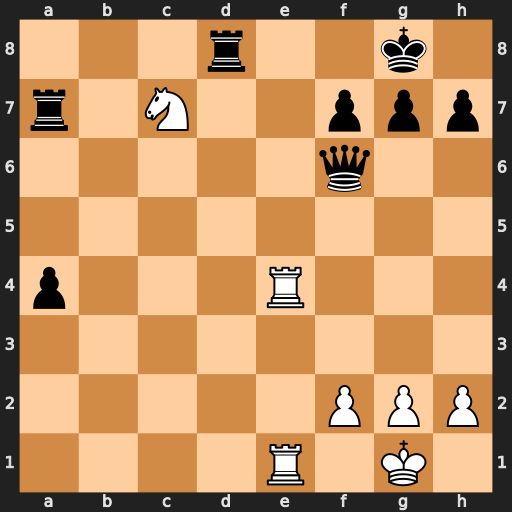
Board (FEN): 3r2k1/r1N2ppp/5q2/8/p3R3/8/5PPP/4R1K1
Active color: w
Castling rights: -
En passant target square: -
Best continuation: Re8+ Rxe8 Rxe8#